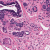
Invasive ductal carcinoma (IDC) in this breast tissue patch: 0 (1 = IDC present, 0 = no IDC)